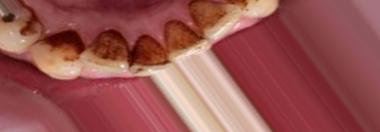
Condition: Tooth Discoloration